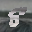
Label: 8